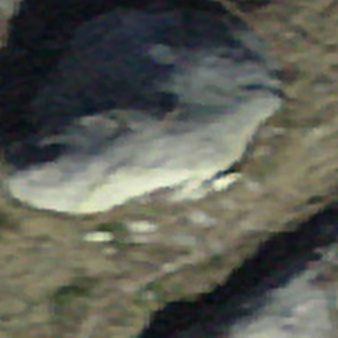
Label: other